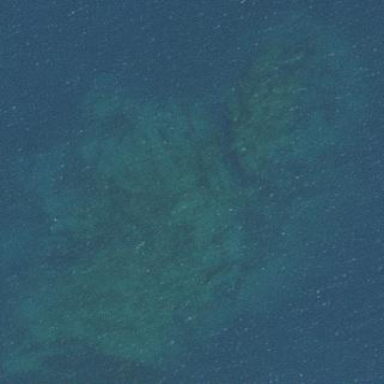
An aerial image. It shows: Beautiful reef in its natural state.